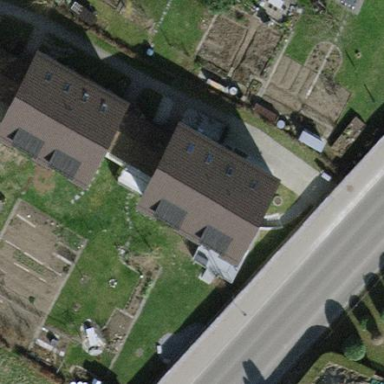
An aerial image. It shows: Terrace building.